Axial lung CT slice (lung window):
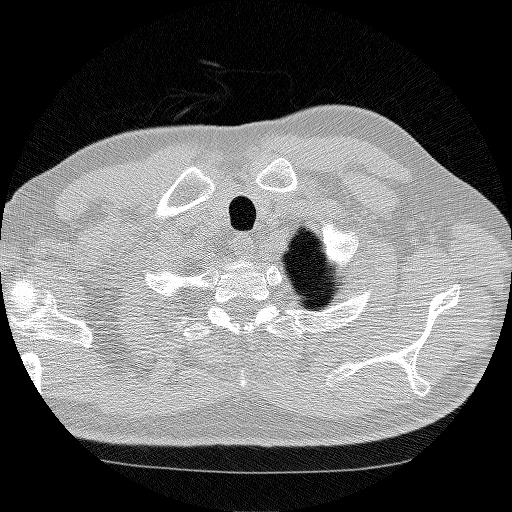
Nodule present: no